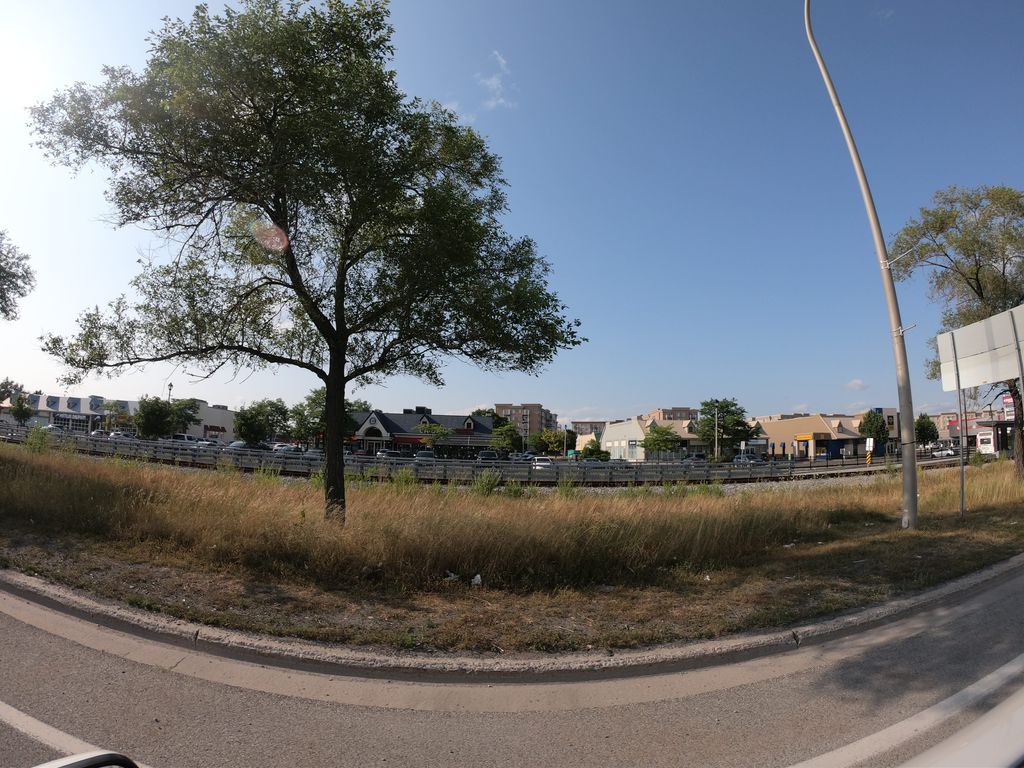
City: ottawa-gatineau